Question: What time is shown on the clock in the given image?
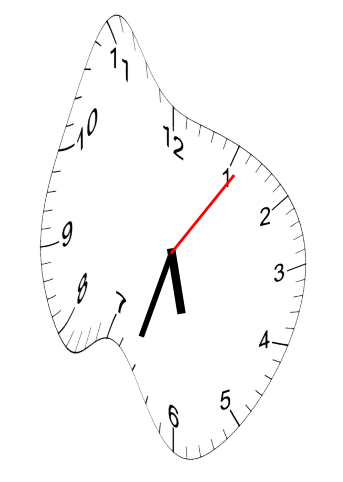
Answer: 05:33:06